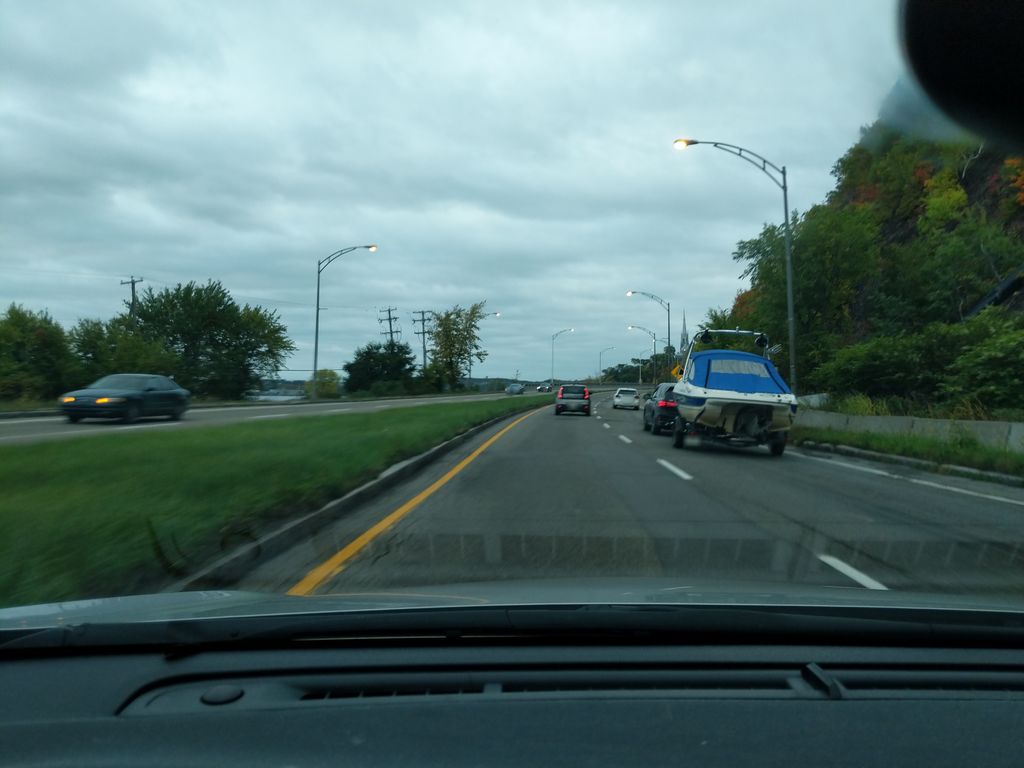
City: quebec_city